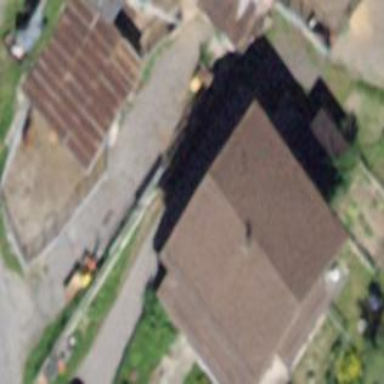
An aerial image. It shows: Building with tile roof.